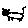
Label: cat